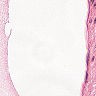
Metastatic tissue present: no